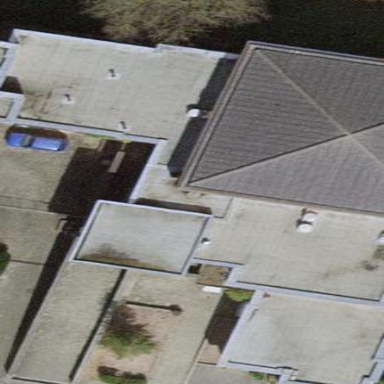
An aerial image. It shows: View of roof of building.